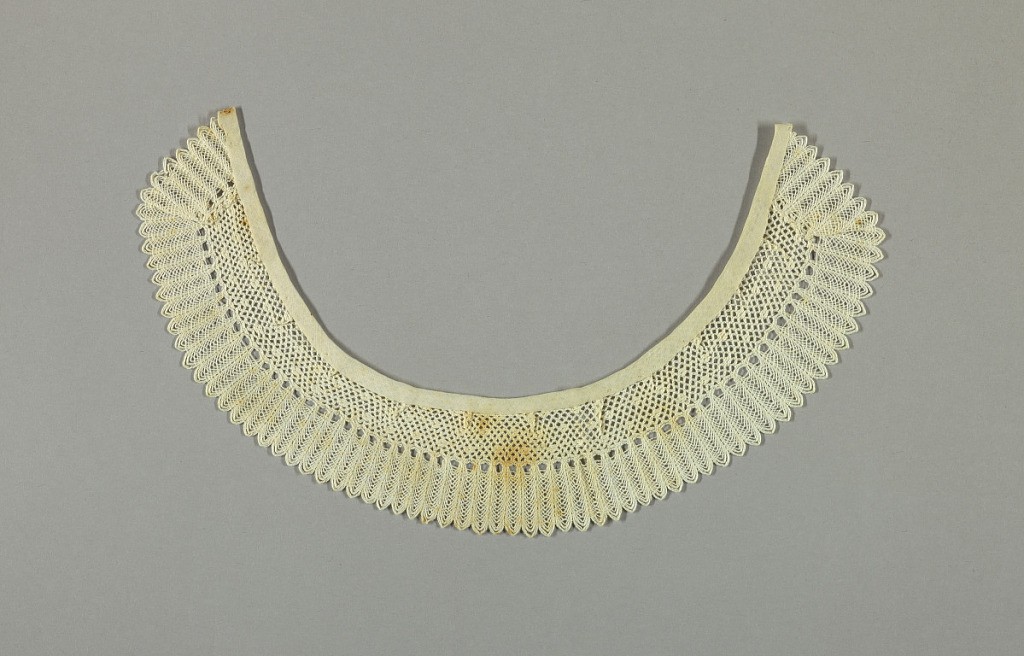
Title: Collar
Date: ca. 1860
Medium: cotton Technique: machine knitting
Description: Four round white collars.